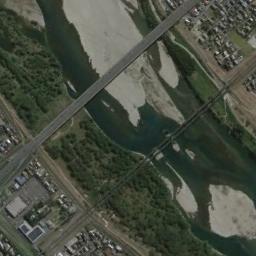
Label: bridge